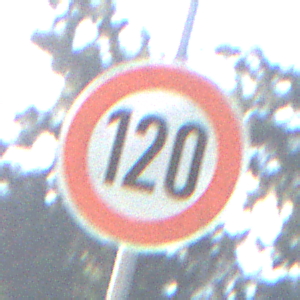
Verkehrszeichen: Geschwindigkeit120
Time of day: MorningAfternoon
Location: Outdoor (Nature)
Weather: PartlyCloudy
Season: NotSpecified
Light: Natural